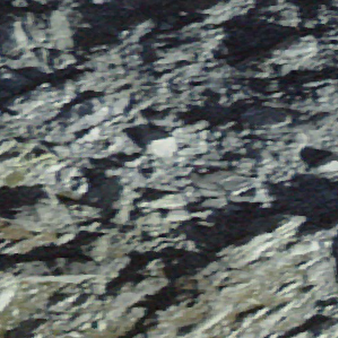
Label: other